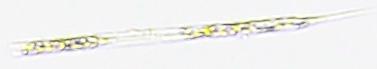
Label: Rhizosolenia